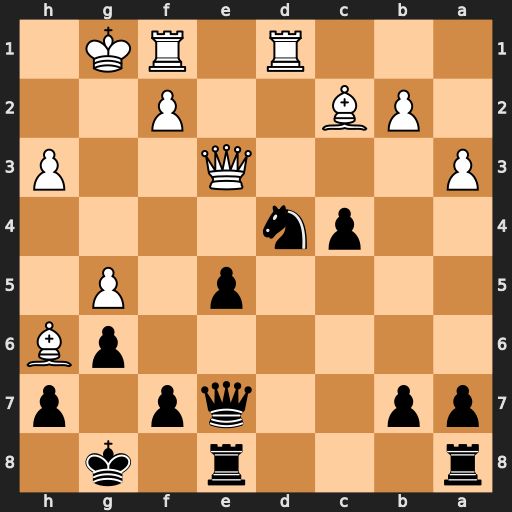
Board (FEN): r3r1k1/pp2qp1p/6pB/4p1P1/2pn4/P3Q2P/1PB2P2/3R1RK1
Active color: b
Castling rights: -
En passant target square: -
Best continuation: Nxc2 Qe4 Nd4